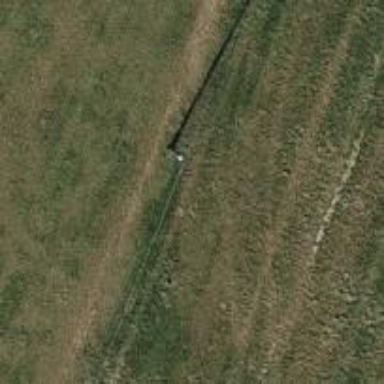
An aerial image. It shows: Power pole.